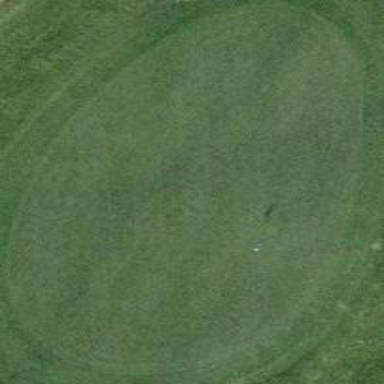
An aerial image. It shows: Golf green.